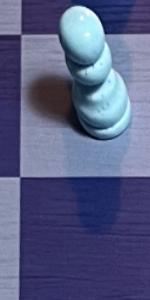
Label: Empty